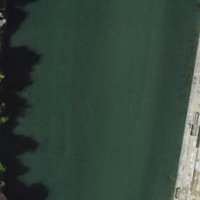
EUNIS habitat code: 15
Species observed at this site:
Veronica hederifolia